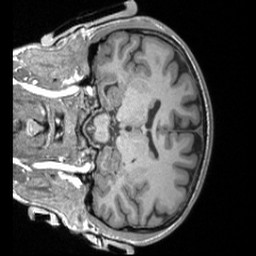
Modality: T1w
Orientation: coronal